Group 1:
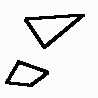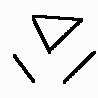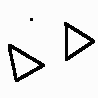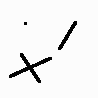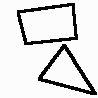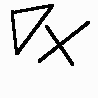
Group 2:
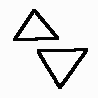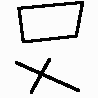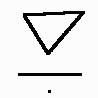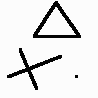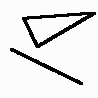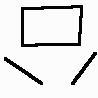
Rule separating the two groups: The sum of vertices, line ends, and dots is 7 vs. not so.
Concepts: addition, dot, line_or_curve_endpoint, plus, sum, vertex_of_meeting_lines
Author: Giuseppe Insana